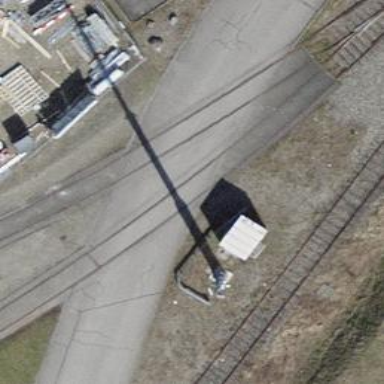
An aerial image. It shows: Railway level crossing.